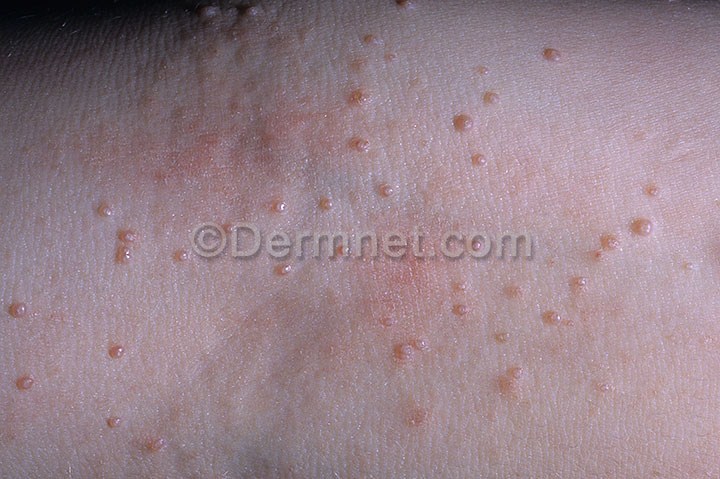
Disease: Herpes HPV and other STDs Photos